Aerial crown-view tile of a tropical tree (Barro Colorado Island, Panama), acquired 20241014:
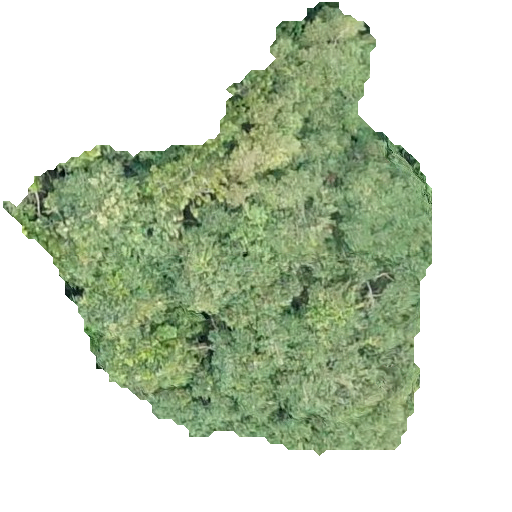
Species: Chrysophyllum cainito
GBIF accepted scientific name: Chrysophyllum cainito
Crown area: 178.932 m²